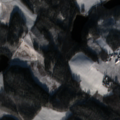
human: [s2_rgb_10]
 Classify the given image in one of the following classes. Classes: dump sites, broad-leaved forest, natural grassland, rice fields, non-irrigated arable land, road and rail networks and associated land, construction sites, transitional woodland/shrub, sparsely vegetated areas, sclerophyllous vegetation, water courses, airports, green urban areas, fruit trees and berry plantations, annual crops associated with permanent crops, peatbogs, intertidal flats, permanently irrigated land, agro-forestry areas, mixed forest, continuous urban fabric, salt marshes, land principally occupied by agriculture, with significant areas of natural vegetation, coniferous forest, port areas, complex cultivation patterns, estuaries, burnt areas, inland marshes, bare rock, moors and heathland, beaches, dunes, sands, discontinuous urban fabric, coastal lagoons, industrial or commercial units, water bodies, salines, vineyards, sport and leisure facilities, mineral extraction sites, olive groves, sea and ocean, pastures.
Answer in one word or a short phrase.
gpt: non-irrigated arable land, land principally occupied by agriculture, with significant areas of natural vegetation, mixed forest, transitional woodland/shrub